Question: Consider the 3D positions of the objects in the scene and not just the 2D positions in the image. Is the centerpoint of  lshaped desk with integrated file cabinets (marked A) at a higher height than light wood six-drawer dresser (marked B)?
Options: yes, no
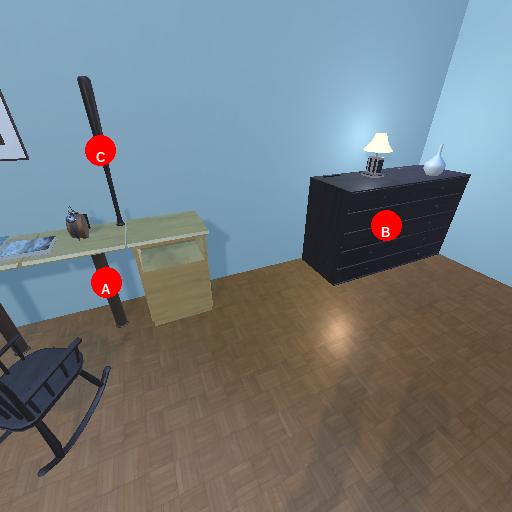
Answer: yes